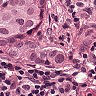
Metastatic tissue present: yes